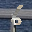
Label: 6